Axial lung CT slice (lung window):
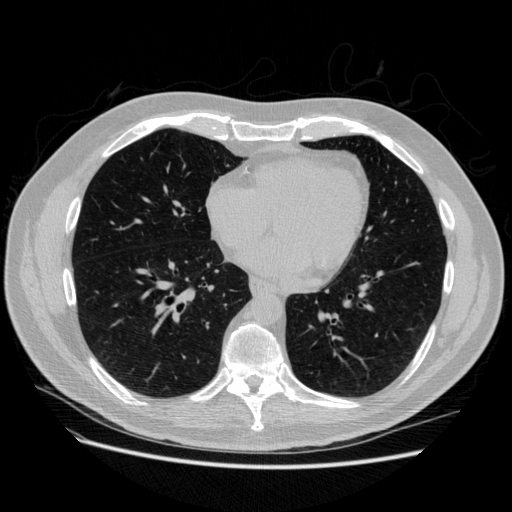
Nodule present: yes
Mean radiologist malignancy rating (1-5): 1